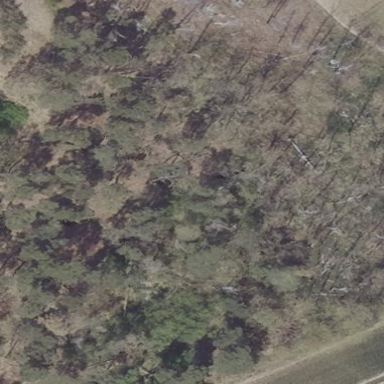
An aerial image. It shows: Forest area.